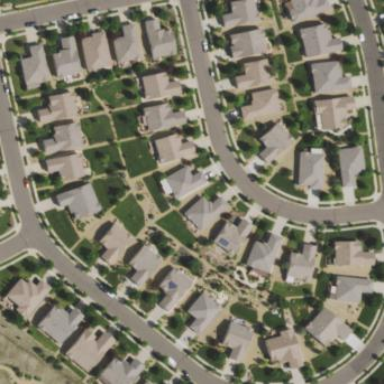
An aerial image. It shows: Sidewalk.